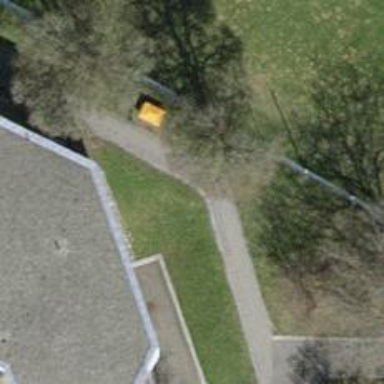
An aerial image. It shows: Grit bin.